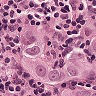
Metastatic tissue present: yes